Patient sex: F
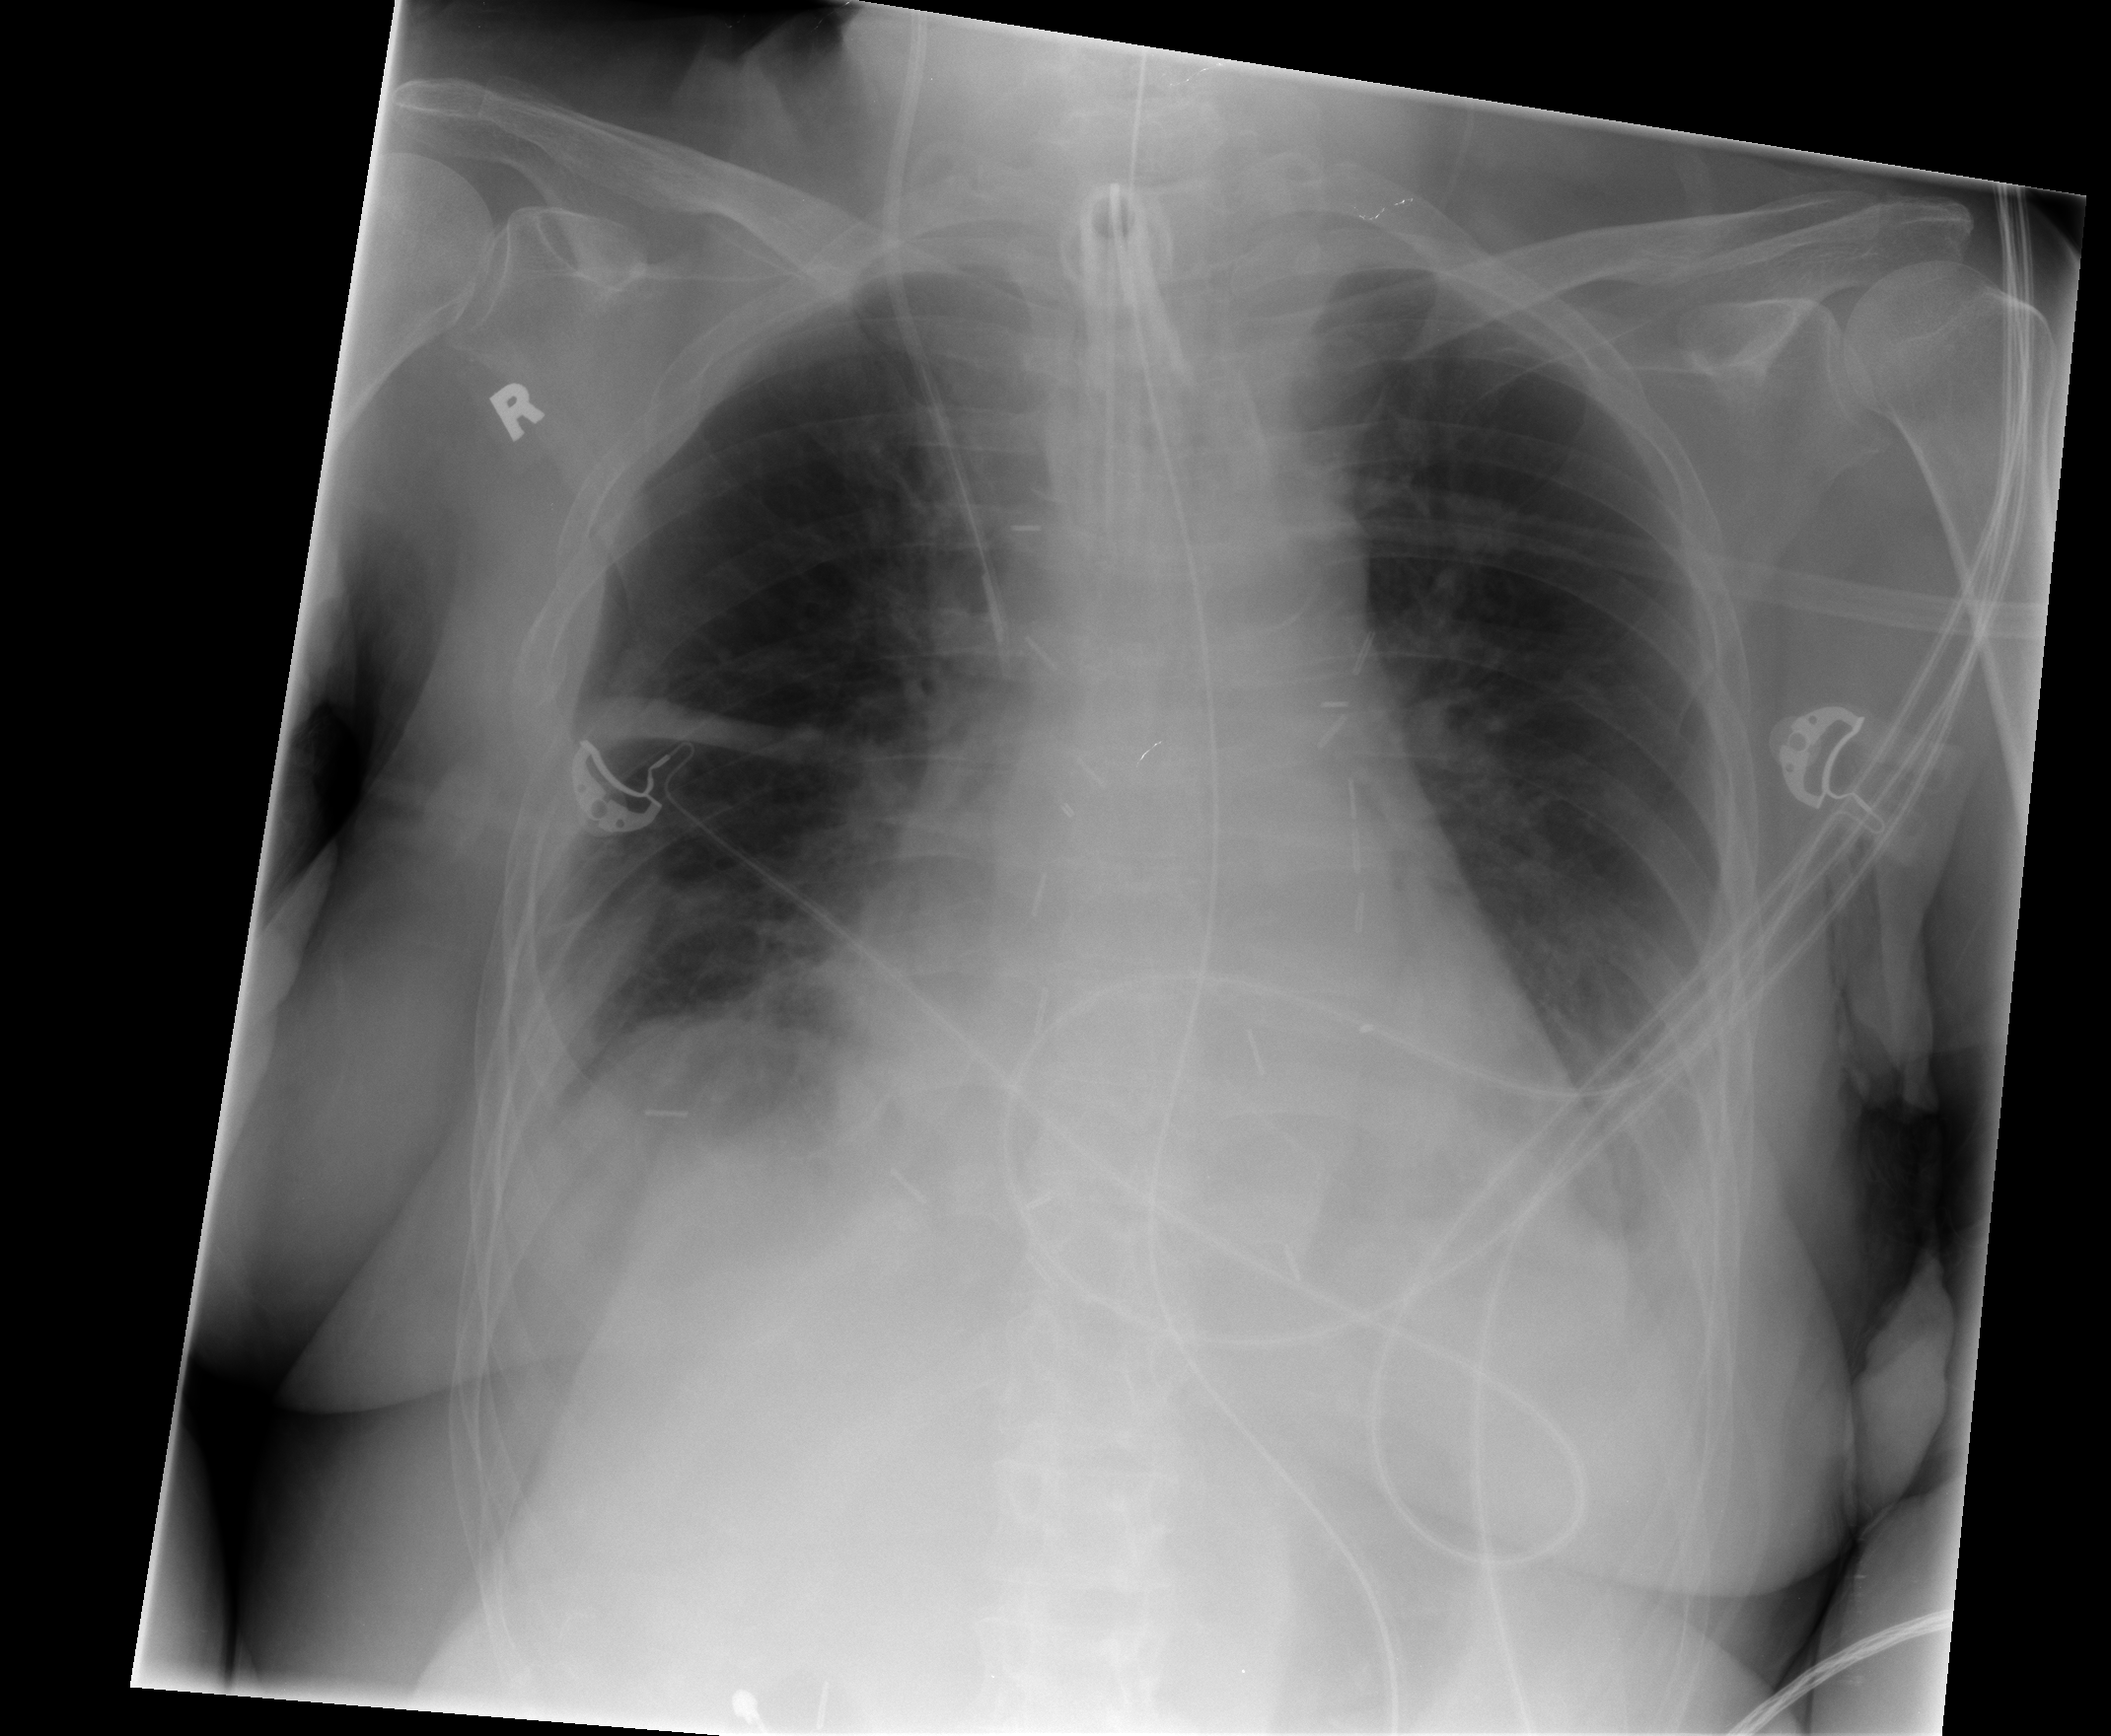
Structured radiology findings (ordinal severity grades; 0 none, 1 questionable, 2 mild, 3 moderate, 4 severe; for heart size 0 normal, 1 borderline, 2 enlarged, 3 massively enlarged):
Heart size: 0
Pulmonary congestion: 0
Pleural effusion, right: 2
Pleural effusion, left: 2
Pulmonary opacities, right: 2
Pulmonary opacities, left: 0
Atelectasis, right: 2
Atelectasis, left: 2